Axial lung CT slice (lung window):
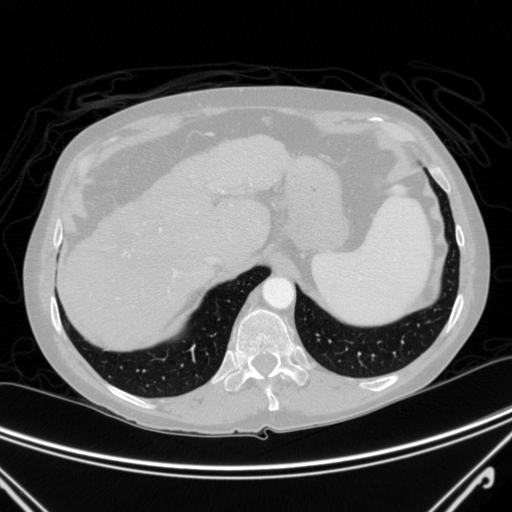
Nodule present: no